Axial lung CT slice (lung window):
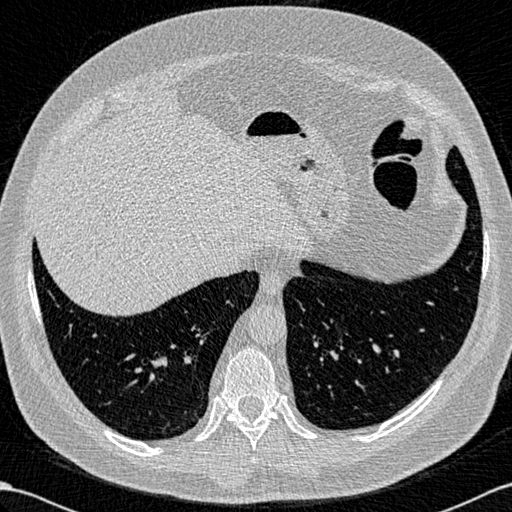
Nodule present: no